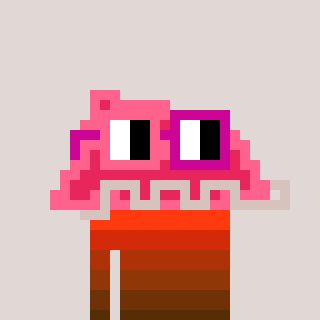
a pixel art character with square pink and red glasses, a retainer-shaped head and a magenta-colored body on a warm background